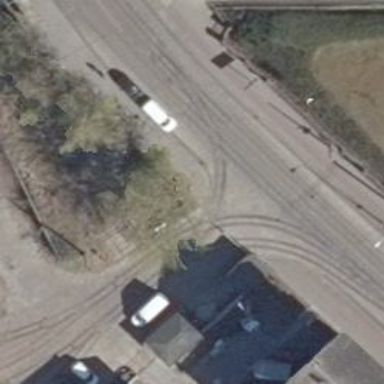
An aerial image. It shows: Unused railway yard.